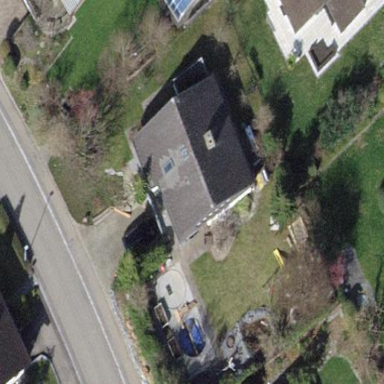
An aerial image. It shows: Detached building with gabled roof.